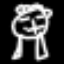
Label: frog